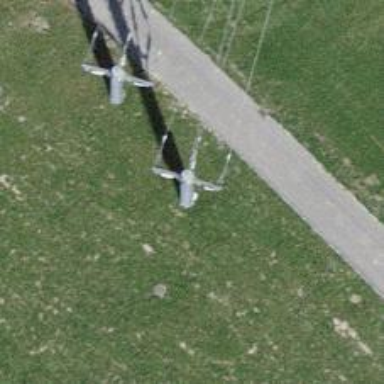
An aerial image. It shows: Power line with three cables.